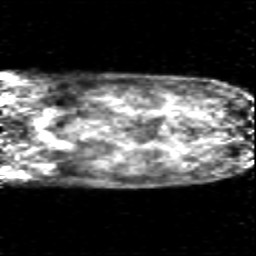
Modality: PET
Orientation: coronal
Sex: female
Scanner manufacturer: siemens